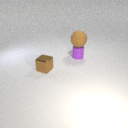
small purple rubber cylinder below large brown rubber sphere